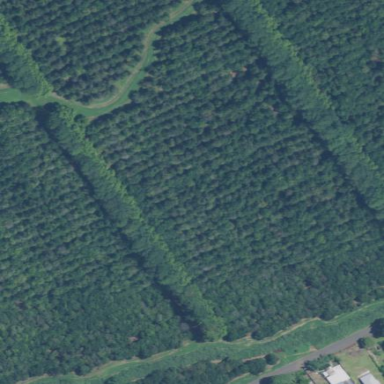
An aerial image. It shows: Orchard filled with macadamia trees.